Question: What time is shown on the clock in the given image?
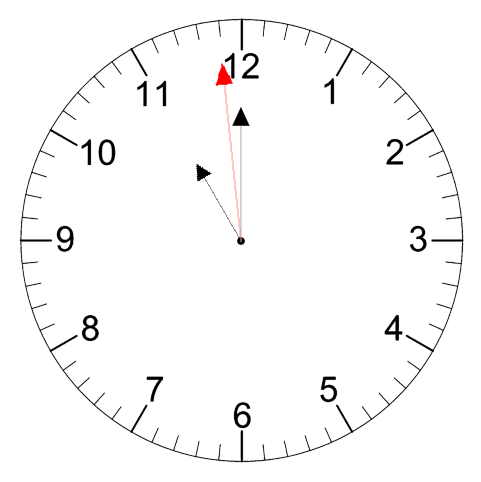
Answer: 10:59:59